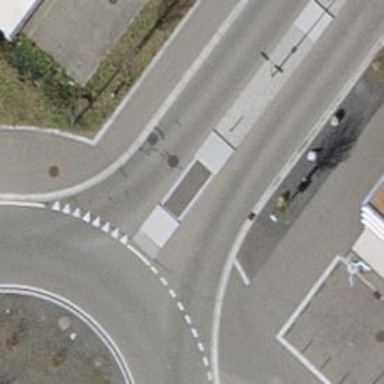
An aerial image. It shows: Marked crossing on the road.